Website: macys
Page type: customer-info-address
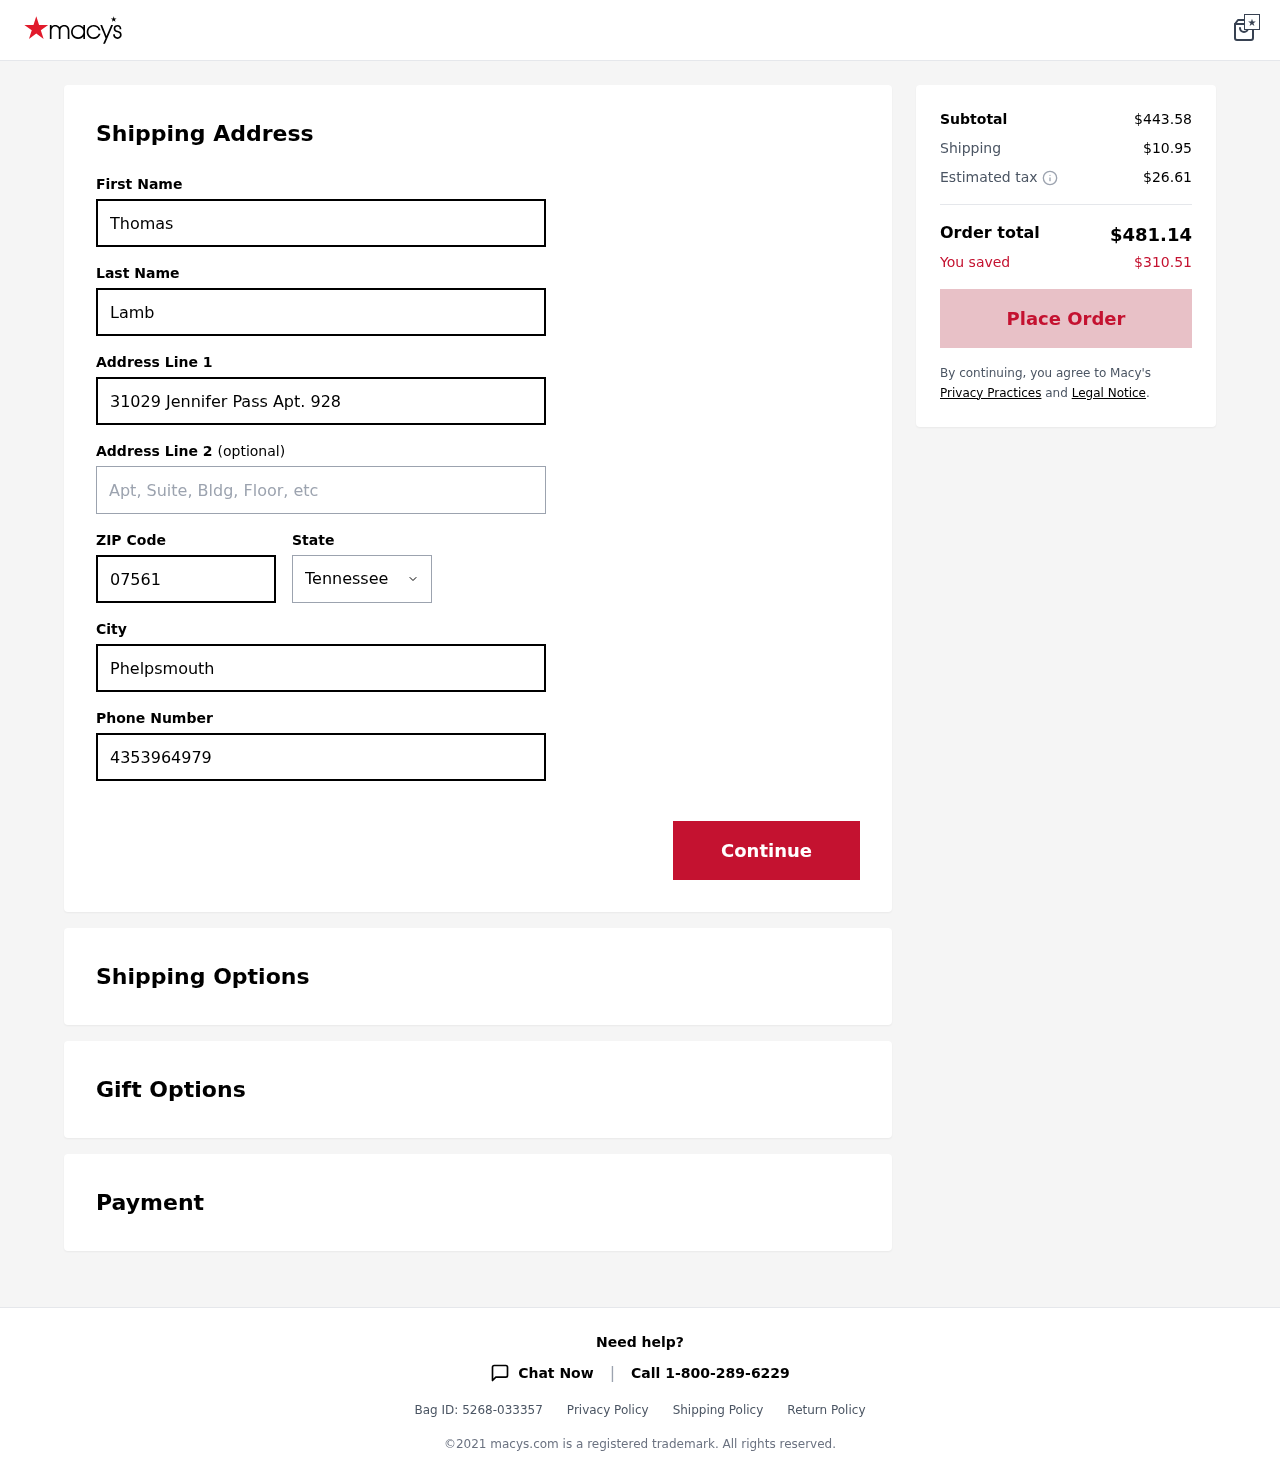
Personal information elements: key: PII_CITY
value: Phelpsmouth
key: PII_FIRSTNAME
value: Thomas
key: PII_LASTNAME
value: Lamb
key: PII_PHONE
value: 4353964979
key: PII_POSTCODE
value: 07561
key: PII_STATE
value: Tennessee
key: PII_STREET
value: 31029 Jennifer Pass Apt. 928
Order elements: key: ORDER_SUBTOTAL
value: $443.58
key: ORDER_SHIPPING_COST
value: $10.95
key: ORDER_TAX
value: $26.61
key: ORDER_TOTAL
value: $481.14
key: ORDER_SAVINGS
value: $310.51